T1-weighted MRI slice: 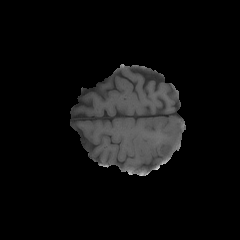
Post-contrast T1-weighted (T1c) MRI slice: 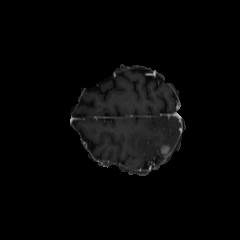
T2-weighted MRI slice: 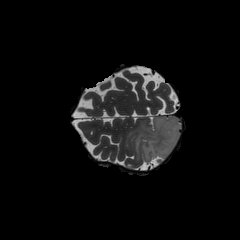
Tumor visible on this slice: yes